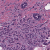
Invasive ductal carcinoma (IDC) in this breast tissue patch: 1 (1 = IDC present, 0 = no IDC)